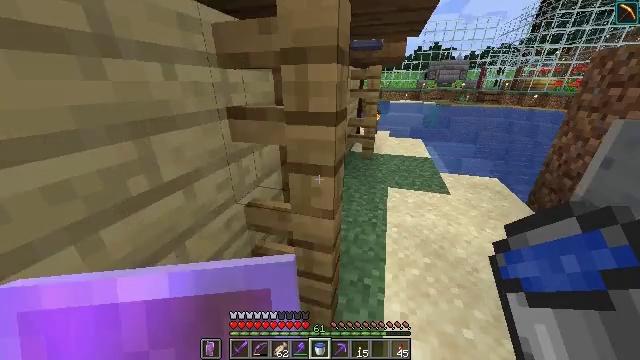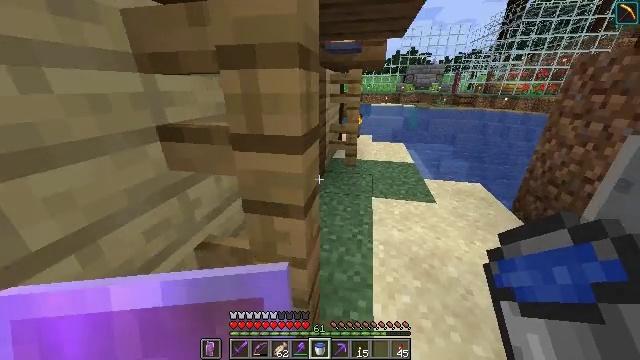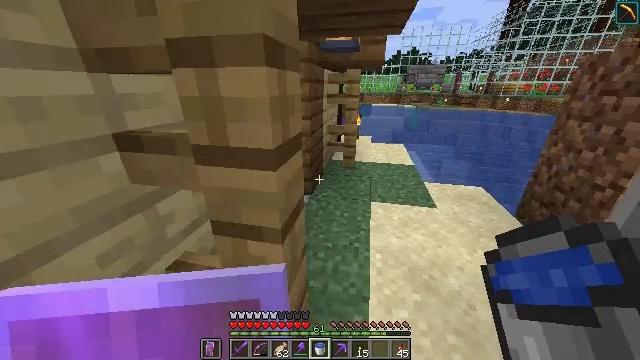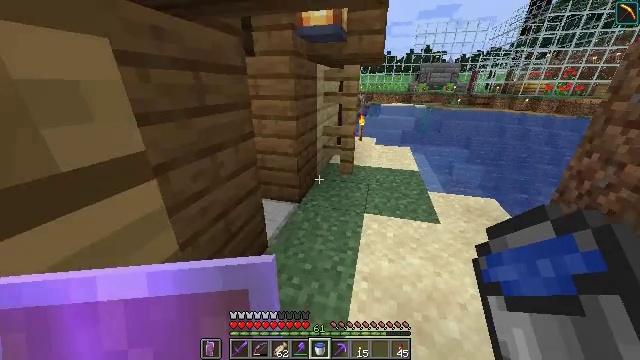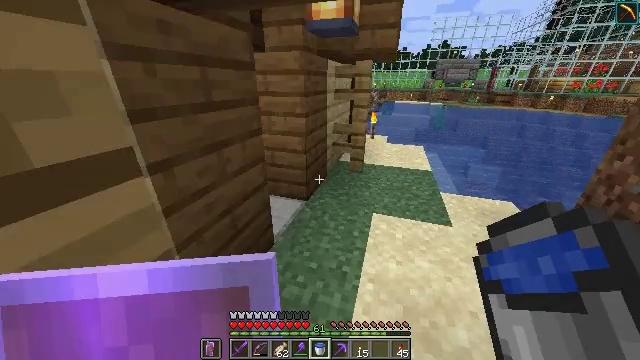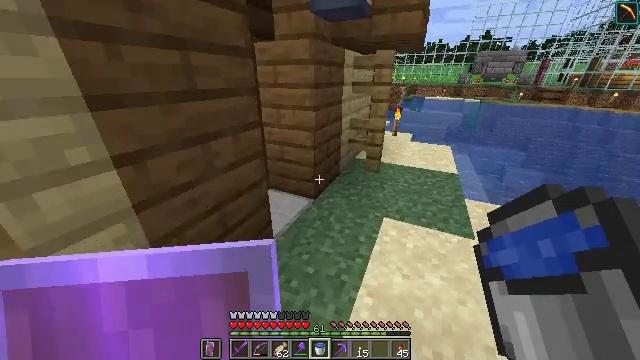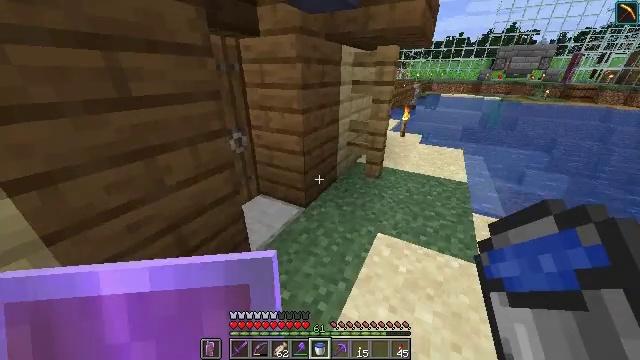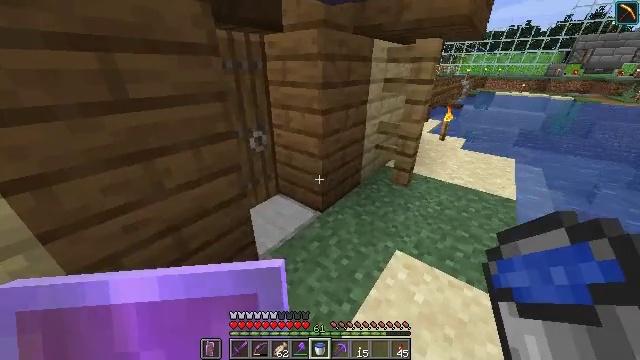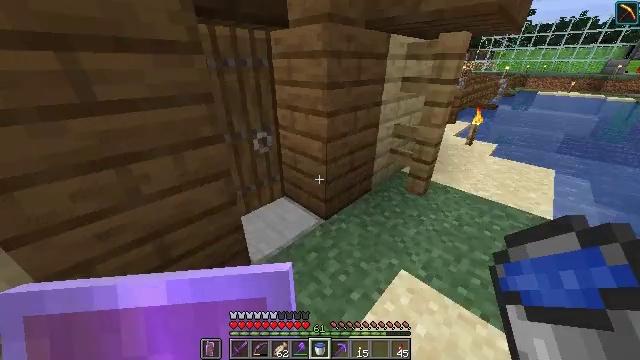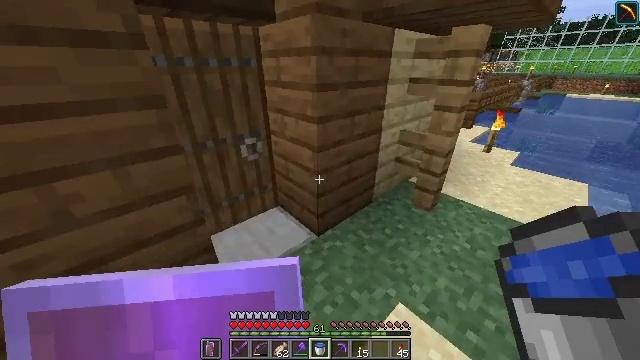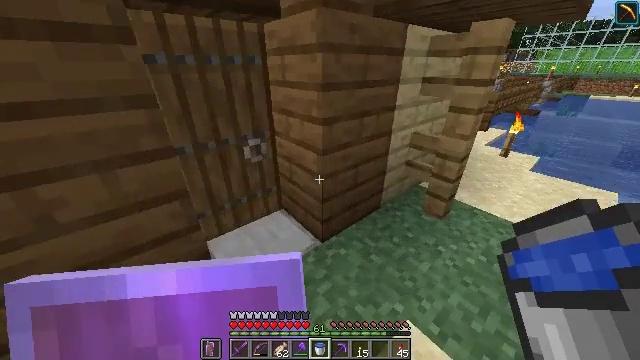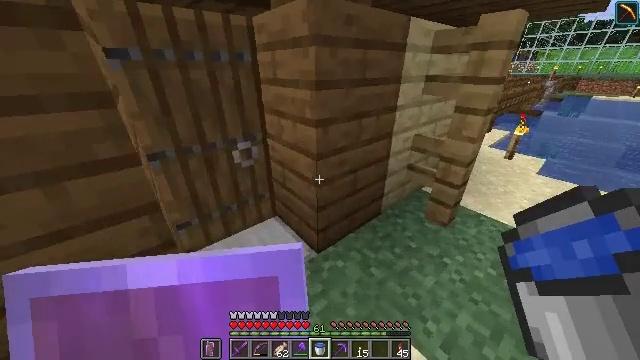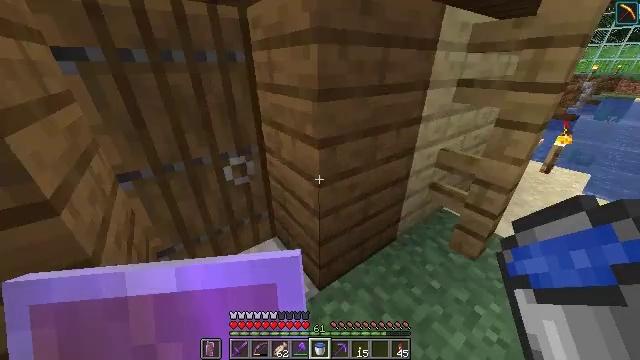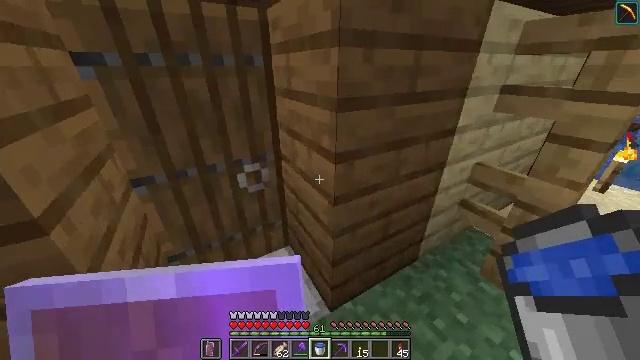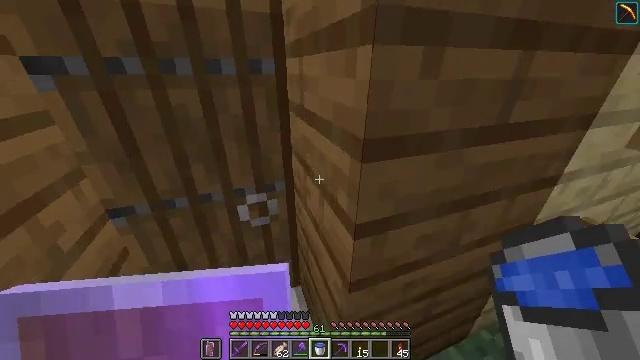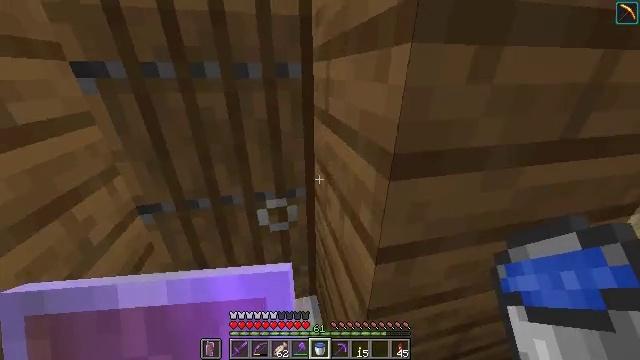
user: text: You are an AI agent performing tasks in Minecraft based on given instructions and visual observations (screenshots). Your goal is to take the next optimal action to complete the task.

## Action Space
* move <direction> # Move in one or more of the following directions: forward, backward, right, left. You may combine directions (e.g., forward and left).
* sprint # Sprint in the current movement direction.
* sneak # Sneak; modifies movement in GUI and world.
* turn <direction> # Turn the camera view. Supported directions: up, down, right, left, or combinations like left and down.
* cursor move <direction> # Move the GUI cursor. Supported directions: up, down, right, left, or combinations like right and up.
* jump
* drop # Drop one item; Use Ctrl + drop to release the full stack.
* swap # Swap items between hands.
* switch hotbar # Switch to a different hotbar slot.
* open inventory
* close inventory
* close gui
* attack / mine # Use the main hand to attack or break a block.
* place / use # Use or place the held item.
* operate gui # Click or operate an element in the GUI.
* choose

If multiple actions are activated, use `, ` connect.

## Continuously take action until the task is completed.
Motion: motion action
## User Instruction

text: Remove the ladder from its position.
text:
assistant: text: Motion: move forward and move right, sprint, turn right
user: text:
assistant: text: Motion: move forward and move right, sprint
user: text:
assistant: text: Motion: move forward and move right, sprint, turn left
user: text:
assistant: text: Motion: move forward and move right, sprint, turn left
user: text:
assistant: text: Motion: move forward and move right, sprint, turn left and down
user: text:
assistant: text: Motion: move forward and move right, sprint, turn left
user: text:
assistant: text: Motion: move forward and move right, sprint, turn left and down
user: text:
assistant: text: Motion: move forward and move right, sprint, turn left
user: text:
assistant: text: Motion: move forward, sprint, turn left
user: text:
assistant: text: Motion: move forward, sprint, turn left
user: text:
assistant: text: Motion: move forward, sprint
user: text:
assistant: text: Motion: move forward, sprint, turn left
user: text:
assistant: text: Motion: move forward, sprint, turn left
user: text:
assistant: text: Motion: move forward, sprint, turn left
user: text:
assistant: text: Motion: move forward, sprint, turn left
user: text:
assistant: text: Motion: move forward, sprint, turn left
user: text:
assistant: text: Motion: move forward, sprint, turn left
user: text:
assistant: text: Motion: move forward, sprint, turn left and up
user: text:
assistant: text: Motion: move forward, sprint, turn left and up
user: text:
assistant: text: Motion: move forward, sprint, turn left
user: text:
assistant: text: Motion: move forward, sprint
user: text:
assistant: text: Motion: move forward, sprint
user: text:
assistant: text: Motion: move forward, sprint
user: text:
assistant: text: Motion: move forward, sprint
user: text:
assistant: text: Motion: move forward, sprint
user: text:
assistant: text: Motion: move forward, sprint
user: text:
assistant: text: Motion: move forward, sprint
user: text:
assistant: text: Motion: move forward, sprint, turn right
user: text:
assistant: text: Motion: move forward, sprint, use / place
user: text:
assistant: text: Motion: move forward, sprint, use / place